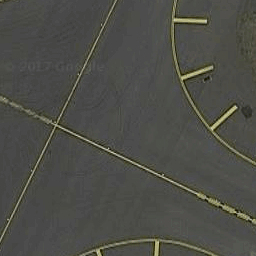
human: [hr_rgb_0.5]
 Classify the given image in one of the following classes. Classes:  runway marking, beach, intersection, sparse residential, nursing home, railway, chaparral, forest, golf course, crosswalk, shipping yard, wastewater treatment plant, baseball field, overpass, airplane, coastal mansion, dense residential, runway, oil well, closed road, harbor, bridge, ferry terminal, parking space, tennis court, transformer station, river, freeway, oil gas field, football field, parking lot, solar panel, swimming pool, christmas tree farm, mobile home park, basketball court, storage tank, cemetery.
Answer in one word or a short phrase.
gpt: runway marking